Interaction volume radius: 5 \u00c5
Interaction volume height: 10 \u00c5
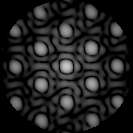
Disorder parameter: 0.1183